The image is a wavelet scalogram (time versus scale/frequency) of a rolling-element bearing's vibration signal. Diagnose the bearing from this image, choosing from: normal, inner_race, outer_race, ball.
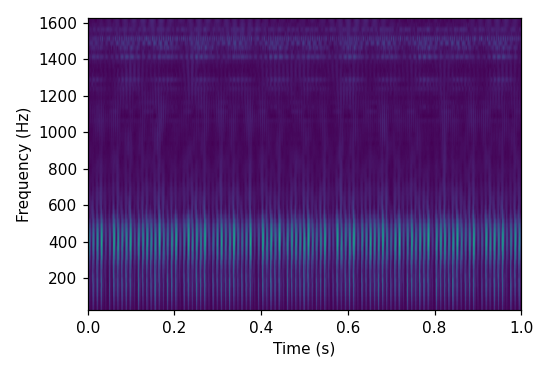
Answer: outer_race